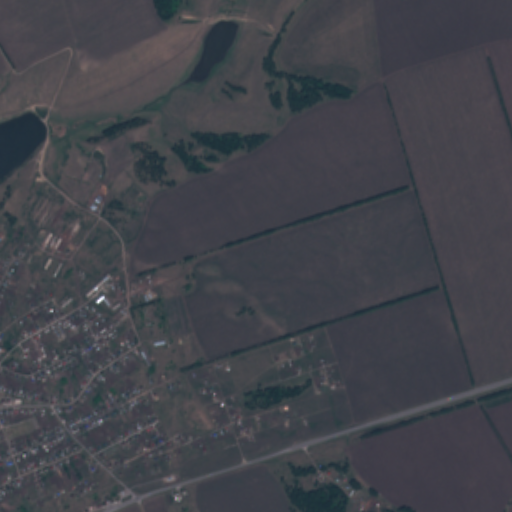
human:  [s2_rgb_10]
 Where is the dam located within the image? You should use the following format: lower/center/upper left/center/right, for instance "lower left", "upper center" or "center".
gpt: The dam is located in the upper left of the image.
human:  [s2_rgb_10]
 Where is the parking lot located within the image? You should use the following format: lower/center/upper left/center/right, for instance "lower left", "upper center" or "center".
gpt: The parking lot is located in the lower left of the image.
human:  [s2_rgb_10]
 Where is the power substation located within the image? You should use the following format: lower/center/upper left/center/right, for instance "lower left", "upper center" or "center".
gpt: The power substation is located in the lower center of the image.
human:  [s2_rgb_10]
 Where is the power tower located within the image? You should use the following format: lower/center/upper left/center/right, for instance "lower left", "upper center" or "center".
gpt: The power tower is located in the lower center of the image.
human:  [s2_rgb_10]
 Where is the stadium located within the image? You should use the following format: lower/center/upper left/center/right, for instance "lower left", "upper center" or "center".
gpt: The stadium is located in the lower left of the image.
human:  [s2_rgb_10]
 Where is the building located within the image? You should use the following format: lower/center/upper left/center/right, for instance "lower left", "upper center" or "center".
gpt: There is no building in the image.